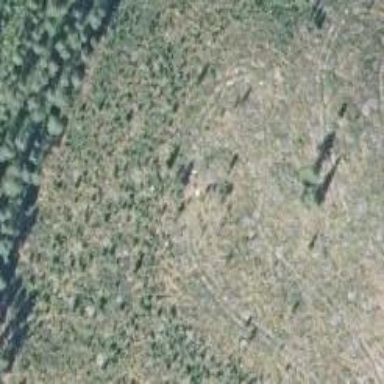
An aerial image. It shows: Archaeological site with historical significance.